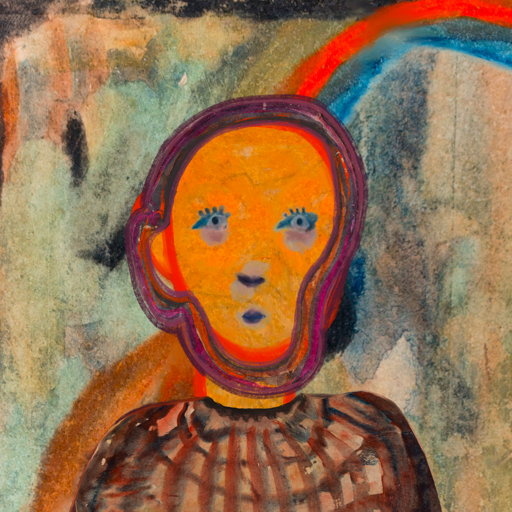
Background: Childish, Head And Neck Front: Sisters, Face Front: Hill_Girl, Bust: Orphan, Hair Front: Hypocrite, Head Accessory: Blank, Second Necklace: Blank, Necklace: Blank, Baby: Blank